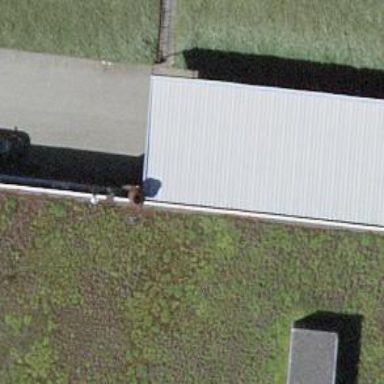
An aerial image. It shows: View of roof of building.